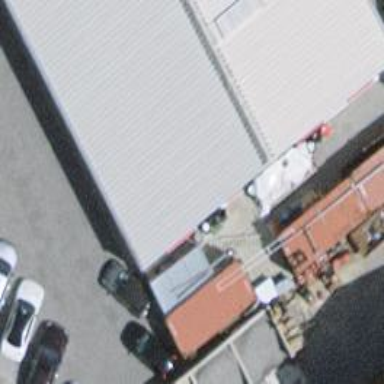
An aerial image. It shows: Car repair shop.